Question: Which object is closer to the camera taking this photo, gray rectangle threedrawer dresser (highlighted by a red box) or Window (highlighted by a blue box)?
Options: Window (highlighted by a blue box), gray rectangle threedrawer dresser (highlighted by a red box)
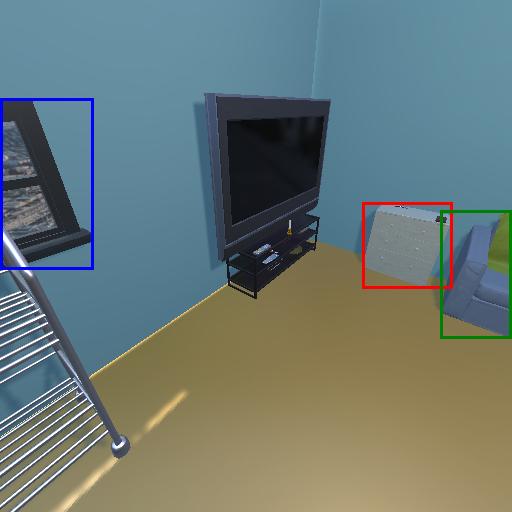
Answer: Window (highlighted by a blue box)